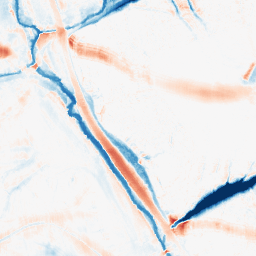
Category: morphological
Decomposition family: morphological_ellipse
Decomposition parameters: operation: average
width: 30
height: 20
Upsampling method: regularized
Upsampling parameters: scale: 2
lambda_reg: 0.001
Upsampling scale: 2